Current action and preconditions to check: trajectory_clear

Your task: For each precondition in the list above, predict whether it will hold at this action.

Consider the current scene as observed from the mobile robot's camera, and analyze the predicted future states of all dynamic agents (e.g., people, animals, vehicles, or any moving entities) within the NEXT SECOND.

IMPORTANT: Only answer "very likely" if you are absolutely certain—based on strong, clear evidence—that a dynamic agent will violate the precondition in the predicted future state. Do NOT answer "very likely" for unlikely, ambiguous, or low-probability risks.

Ask yourself for each precondition: Is there a high probability, with clear and convincing evidence, that the predicted future states of any dynamic agent will interfere with the predicted future state of the currently executing action within the NEXT SECOND, causing that precondition to fail?

Assess the risk level based on these predictions. Use "likely" or "very likely" if motions create a clear risk of interference.

Use "neutral" or "improbable" if agents are nearby but their predicted paths are clearly diverging or non-conflicting.

Failure Risk Categories: "very improbable", "improbable", "neutral", "likely", "very likely"

Answer Format: Output ONLY the probability_of_failure value from these categories: "very improbable", "improbable", "neutral", "likely", "very likely"

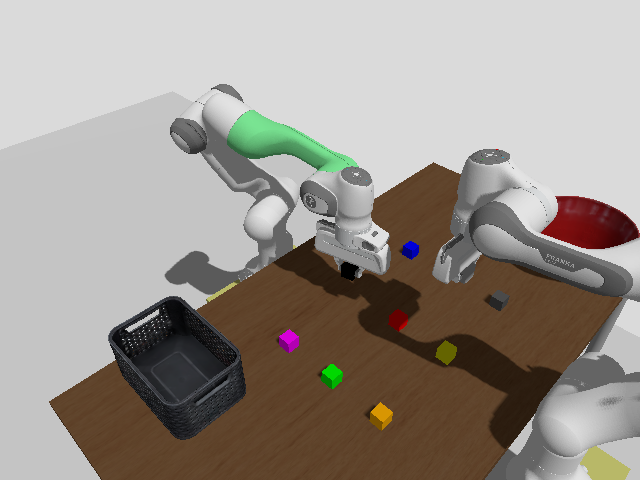

Answer: improbable